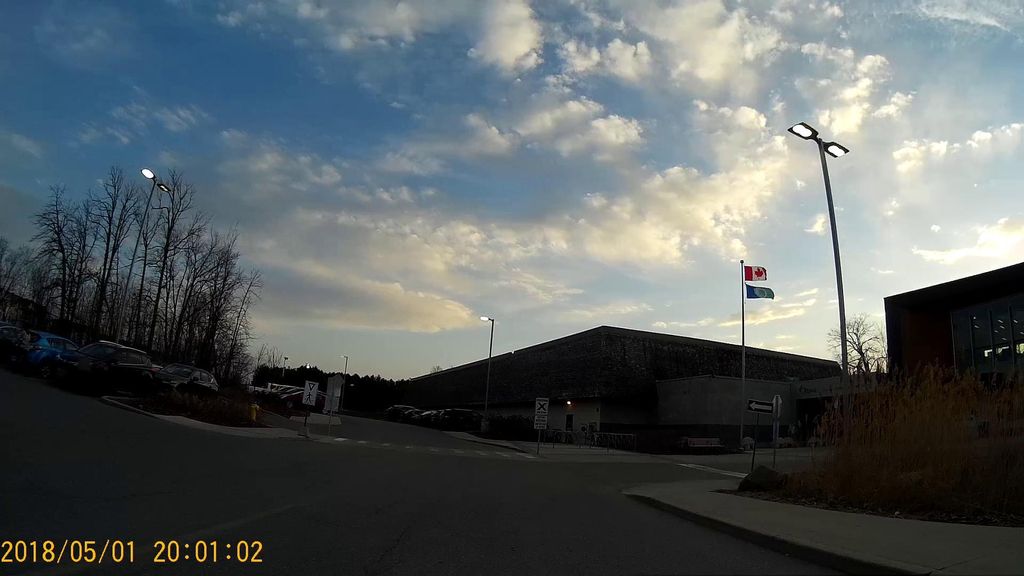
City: ottawa-gatineau